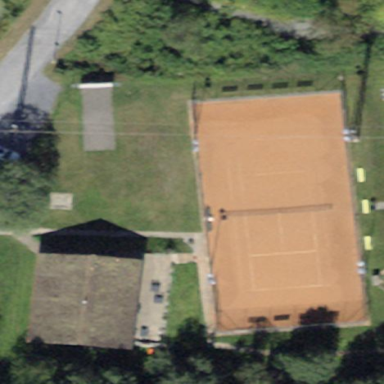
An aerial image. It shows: Tennis court on pitch designated for leisure land.